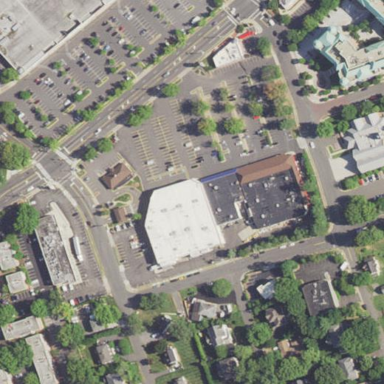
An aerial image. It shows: Retail building.